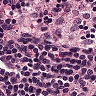
Metastatic tissue present: no